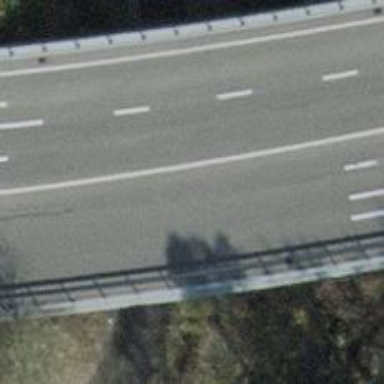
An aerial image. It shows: Secondary road crossing bridge with asphalt surface.